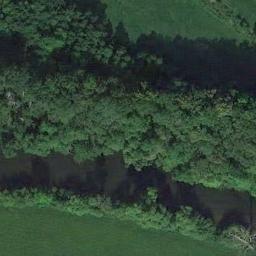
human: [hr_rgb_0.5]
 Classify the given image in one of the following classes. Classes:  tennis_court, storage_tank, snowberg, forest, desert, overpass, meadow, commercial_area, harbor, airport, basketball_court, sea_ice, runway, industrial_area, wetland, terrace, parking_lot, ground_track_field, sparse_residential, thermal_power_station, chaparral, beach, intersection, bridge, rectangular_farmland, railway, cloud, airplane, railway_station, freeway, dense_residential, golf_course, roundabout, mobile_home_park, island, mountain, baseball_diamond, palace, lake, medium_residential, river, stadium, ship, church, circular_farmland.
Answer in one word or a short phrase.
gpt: forest